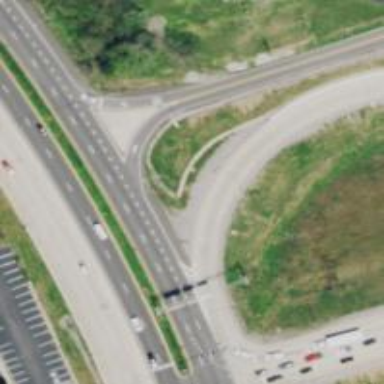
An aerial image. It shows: Tertiary_link road with asphalt surface.